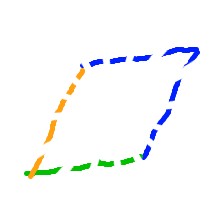
Shape: parallelogram